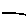
Label: line